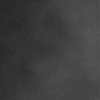
Label: dusty